Aerial crown-view tile of a tropical tree (Barro Colorado Island, Panama), acquired 20250915:
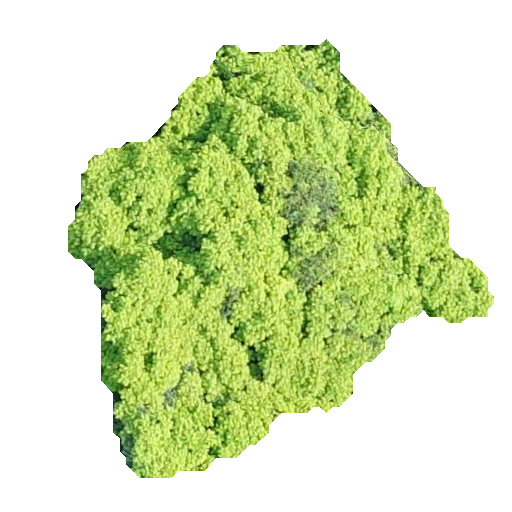
Species: Tachigali panamensis
GBIF accepted scientific name: Tachigali panamensis
Crown area: 160.93 m²